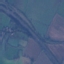
Land use / land cover class: Highway